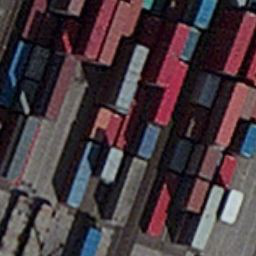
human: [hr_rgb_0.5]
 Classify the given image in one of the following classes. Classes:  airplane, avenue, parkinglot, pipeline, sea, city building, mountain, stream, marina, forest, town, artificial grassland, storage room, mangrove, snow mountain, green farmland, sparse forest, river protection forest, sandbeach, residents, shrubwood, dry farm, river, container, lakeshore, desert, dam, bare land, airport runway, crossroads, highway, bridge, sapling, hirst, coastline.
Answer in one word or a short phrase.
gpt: container